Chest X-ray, PA view. Patient: 26 years old, sex F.
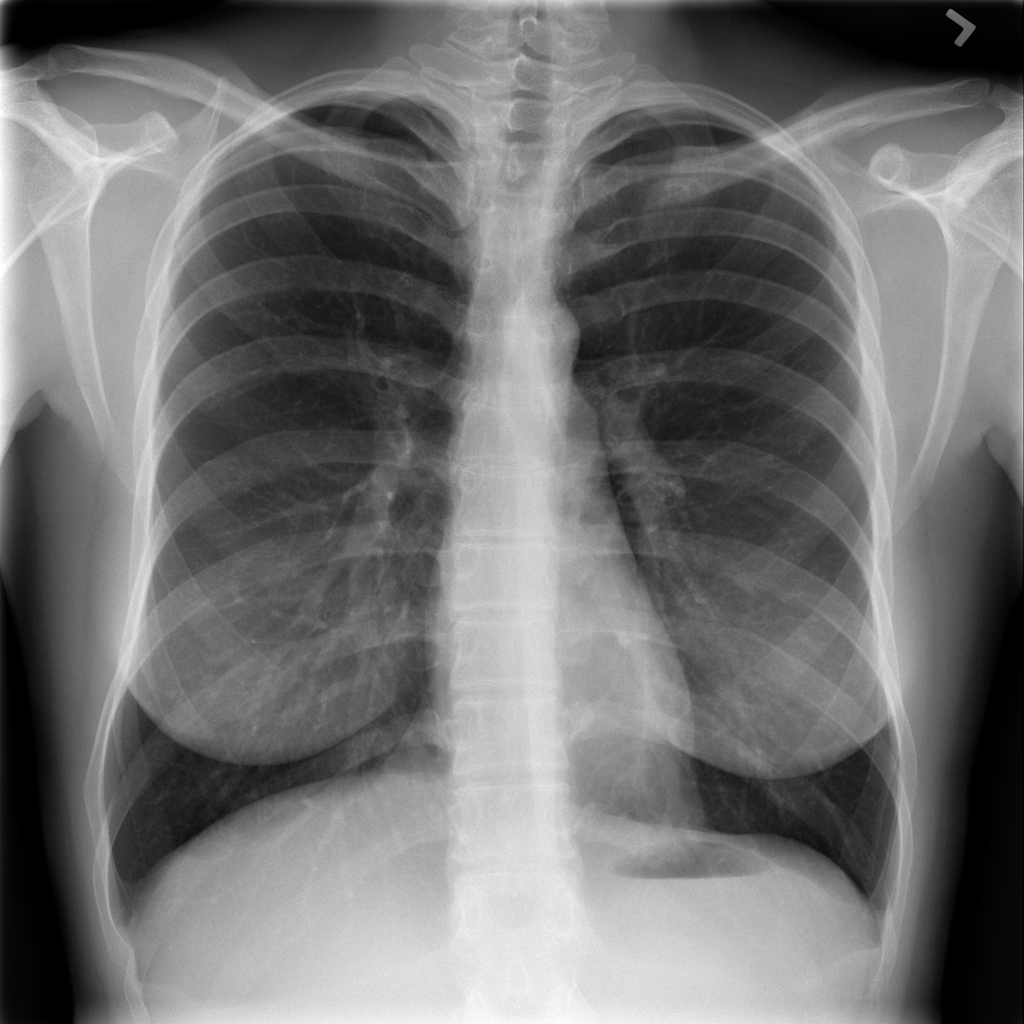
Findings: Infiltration